Aerial crown-view tile of a tropical tree (Barro Colorado Island, Panama), acquired 20250512:
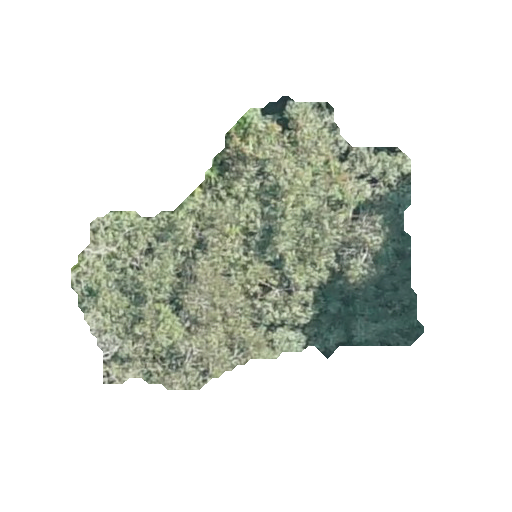
Species: Luehea seemannii
GBIF accepted scientific name: Luehea seemannii
Crown area: 97.656 m²